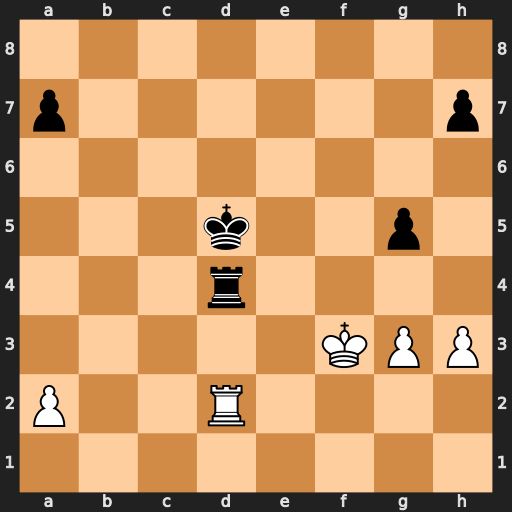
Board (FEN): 8/p6p/8/3k2p1/3r4/5KPP/P2R4/8
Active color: w
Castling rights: -
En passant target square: -
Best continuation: Rxd4+ Kxd4 Kg4 a5 Kxg5